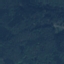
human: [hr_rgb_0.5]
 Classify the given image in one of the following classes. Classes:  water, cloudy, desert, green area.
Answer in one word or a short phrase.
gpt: green area